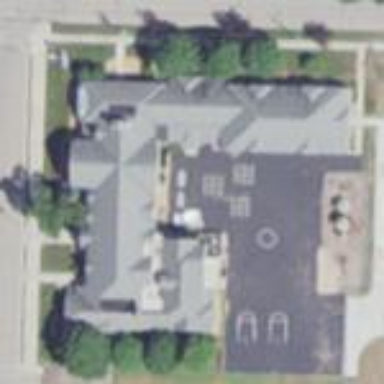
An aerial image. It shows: School.